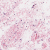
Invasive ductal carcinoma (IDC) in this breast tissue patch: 0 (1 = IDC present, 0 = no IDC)